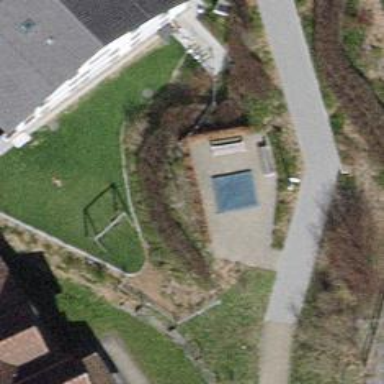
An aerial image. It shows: Sandpit playground.